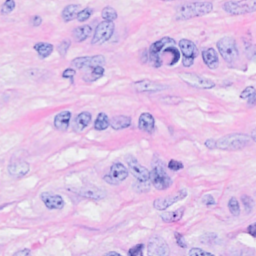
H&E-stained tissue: Breast